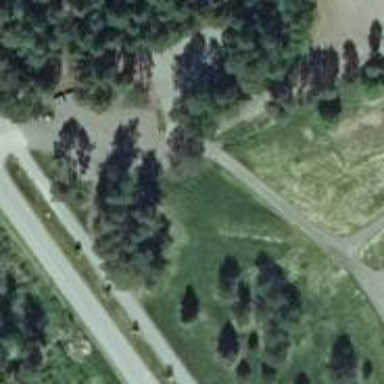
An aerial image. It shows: Disc golf pitch on leisure land.